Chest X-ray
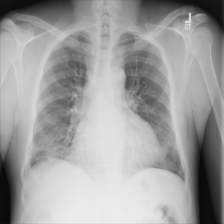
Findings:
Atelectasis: negative
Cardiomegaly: positive
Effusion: negative
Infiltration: negative
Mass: negative
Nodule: negative
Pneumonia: negative
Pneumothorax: negative
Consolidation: negative
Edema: negative
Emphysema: negative
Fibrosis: negative
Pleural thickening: positive
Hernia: negative